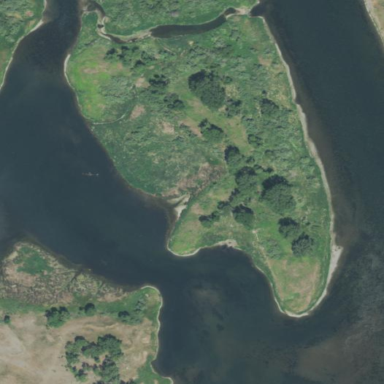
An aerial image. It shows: Islet covered with scrub vegetation.